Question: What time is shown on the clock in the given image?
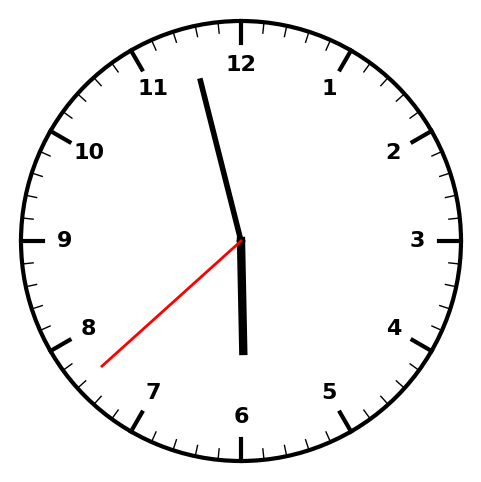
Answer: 05:57:38